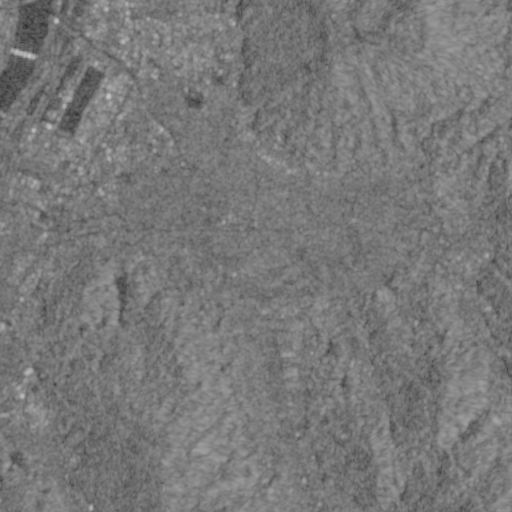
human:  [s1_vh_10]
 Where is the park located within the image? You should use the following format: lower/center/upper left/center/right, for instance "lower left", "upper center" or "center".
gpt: The park is located in the upper left of the image.
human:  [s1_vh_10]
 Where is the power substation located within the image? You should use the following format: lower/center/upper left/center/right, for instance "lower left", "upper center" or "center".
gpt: The power substation is located in the upper left of the image.
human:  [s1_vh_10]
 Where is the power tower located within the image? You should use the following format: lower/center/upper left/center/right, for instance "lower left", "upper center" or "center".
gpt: There is no power tower in the image.

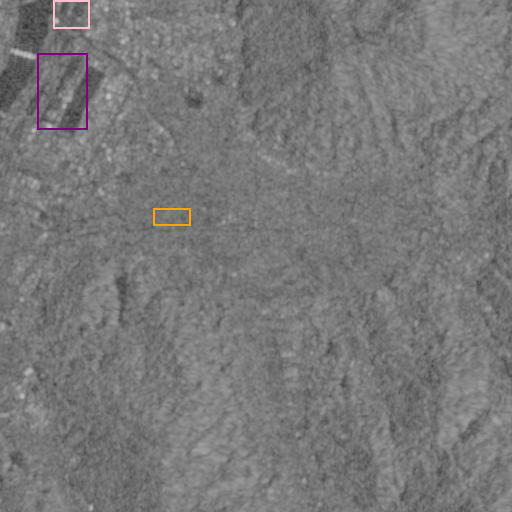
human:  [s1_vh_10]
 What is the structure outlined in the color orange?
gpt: The structure outlined in orange is a crop field.
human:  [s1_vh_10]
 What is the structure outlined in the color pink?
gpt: The structure outlined in pink is a park.
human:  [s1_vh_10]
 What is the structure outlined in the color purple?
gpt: The structure outlined in purple is a parking lot.
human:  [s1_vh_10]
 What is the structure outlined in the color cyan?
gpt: There is no cyan outline.